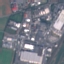
Label: Industrial